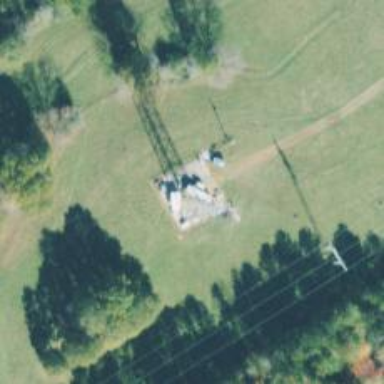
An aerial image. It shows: Mast tower used for communication.